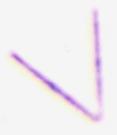
Label: Thalassionema